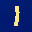
Label: 1